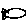
Label: fish